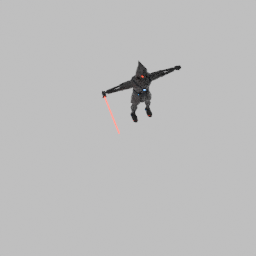
Label: people